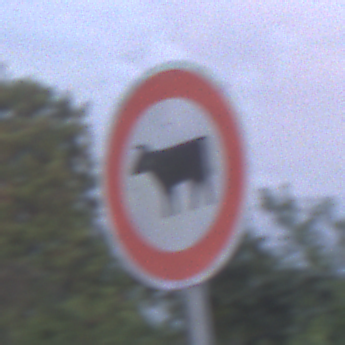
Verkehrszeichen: VerbotViehtrieb
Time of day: SunriseSunset
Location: Outdoor (Urban)
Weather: PartlyCloudy
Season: NotSpecified
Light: Natural